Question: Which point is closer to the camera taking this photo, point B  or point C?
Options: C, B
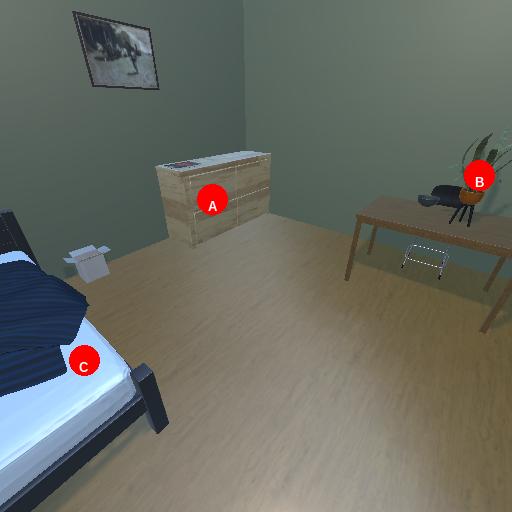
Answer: C